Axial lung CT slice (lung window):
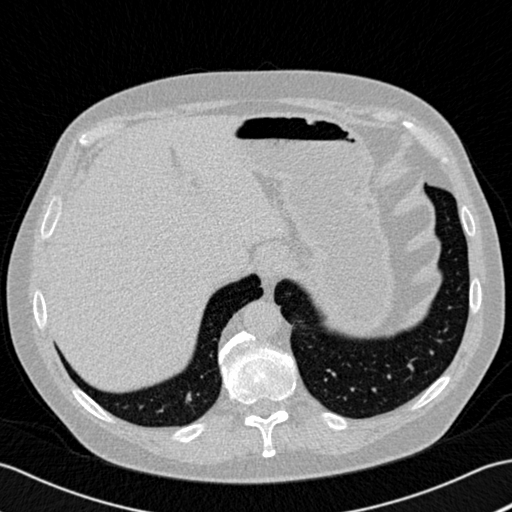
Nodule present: no